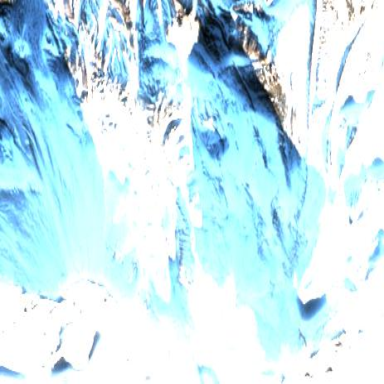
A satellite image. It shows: Stunning view of glacier.